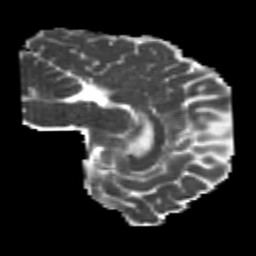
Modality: MD
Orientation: sagittal
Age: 20
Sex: male
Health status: healthy
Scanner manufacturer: philips
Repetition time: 7.478 s
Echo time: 0.08753 s